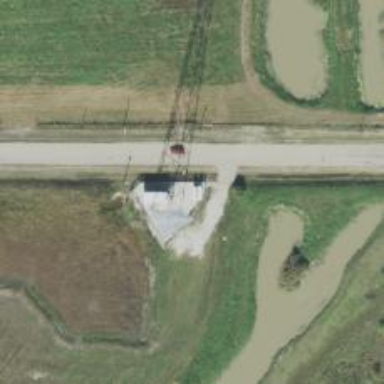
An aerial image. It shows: Storage tank with man-made structure.